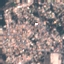
Land use / land cover: Residential